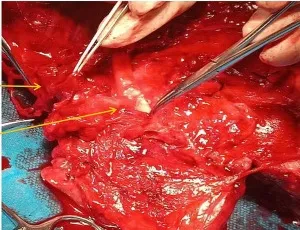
(A) External iliac blood vessels in the mass. The arrow a in the figure points to the external iliac vein; the arrow b points to the external iliac artery.
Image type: medical_photograph (other_medical_photograph)